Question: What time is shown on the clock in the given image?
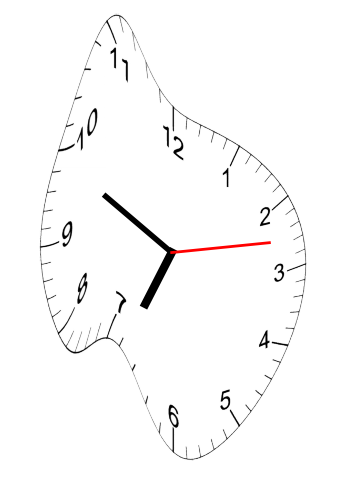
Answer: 06:49:13